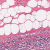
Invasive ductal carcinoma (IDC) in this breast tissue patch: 0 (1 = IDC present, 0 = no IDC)